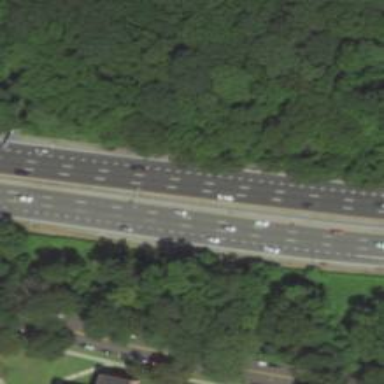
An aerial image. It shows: Motorway junction.